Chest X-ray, PA view. Patient: 64 years old, sex M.
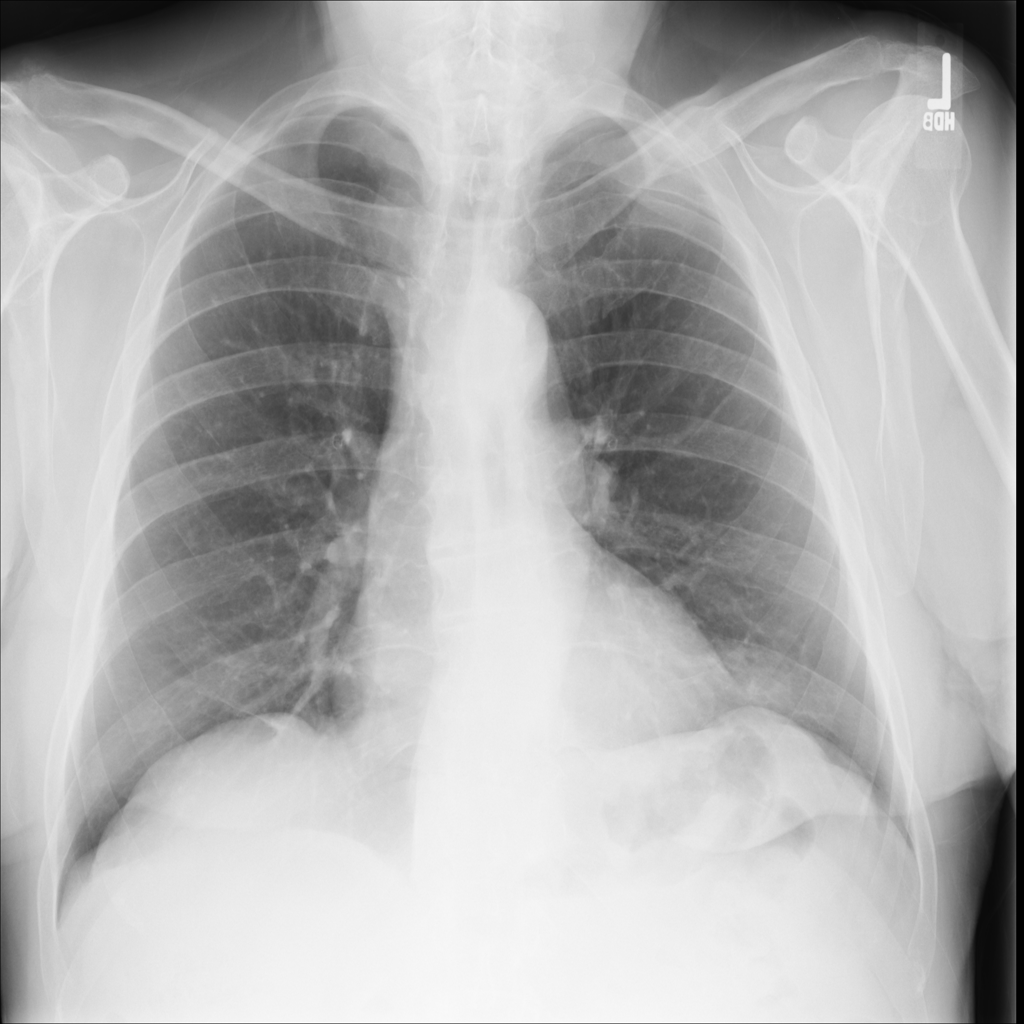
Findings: No Finding